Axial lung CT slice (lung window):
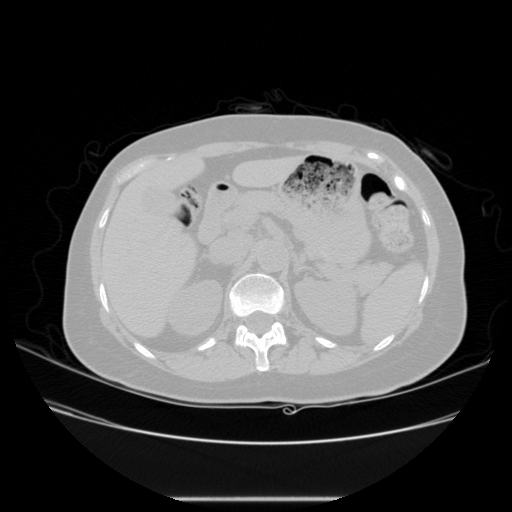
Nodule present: no